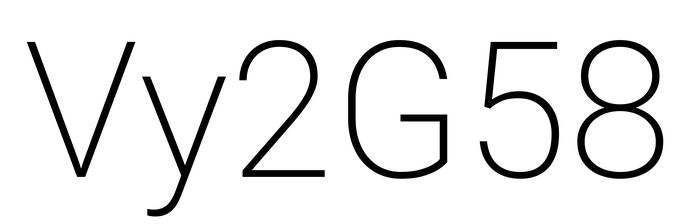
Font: Roboto_ExtraLight